Question: What is the location?
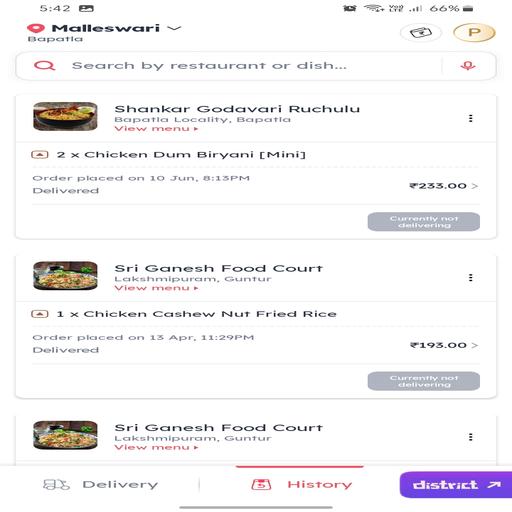
Answer: Malleswari, Bapatla